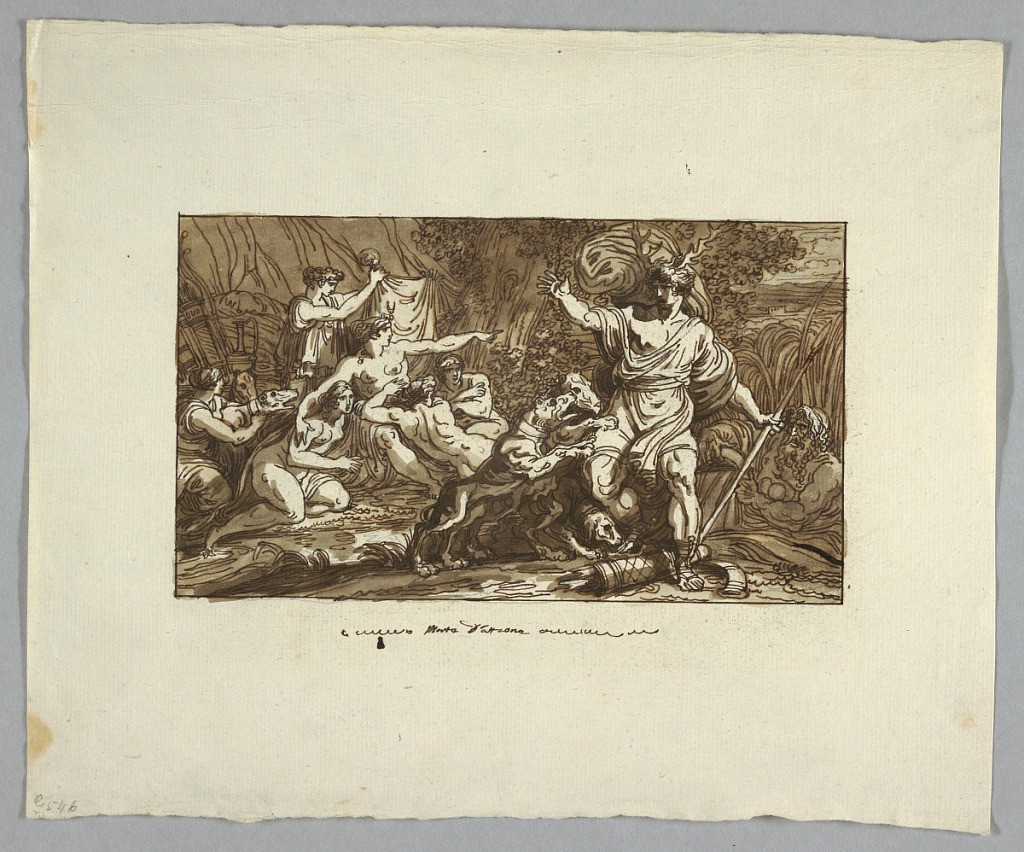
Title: Drawing
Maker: Felice Giani, Italian, 1758–1823
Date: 1795-1800
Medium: Black chalk. Pen, brown ink, brown wash
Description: Actaeon is shown de face with horns and having attacked by his dogs. Diana and her companions are beyond a brook in the left middle plane. Diana points at Actaeon. A river god holds his jar in the extreme right middle plane. Reverse: outlined oblong, pencil